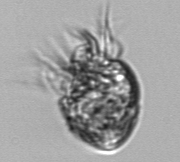
Label: Strombidium_morphotype1